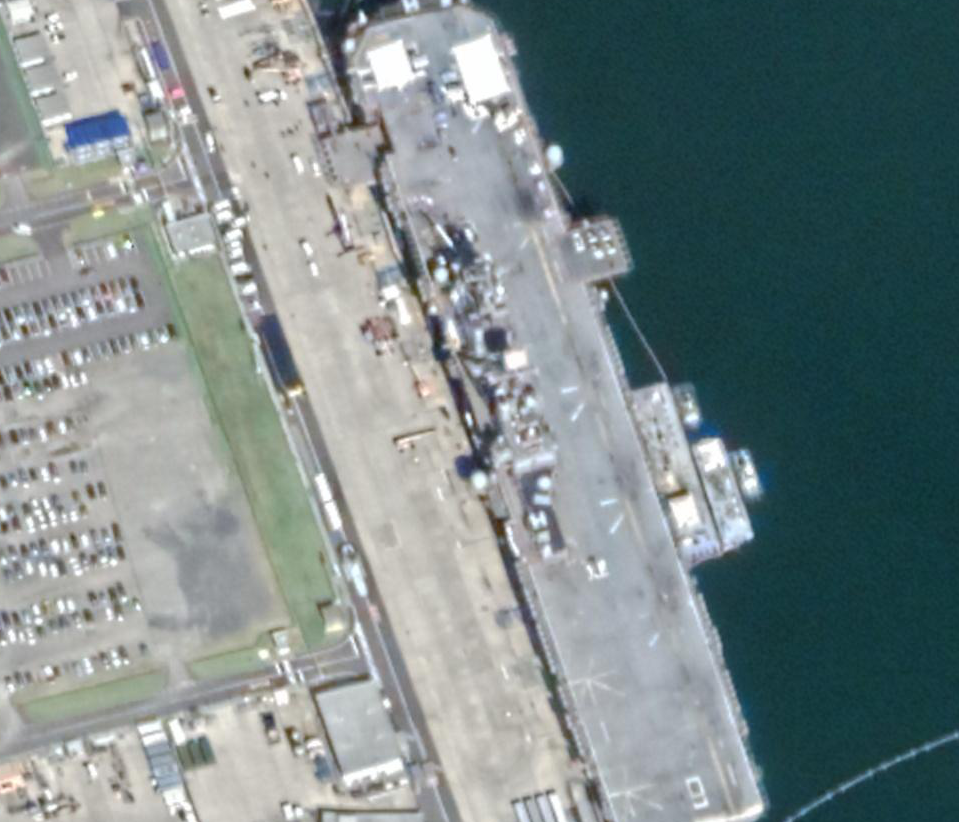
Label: assault